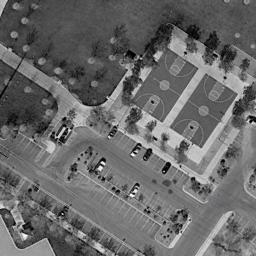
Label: basketball_court